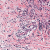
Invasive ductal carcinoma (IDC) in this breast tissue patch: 0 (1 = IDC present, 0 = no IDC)